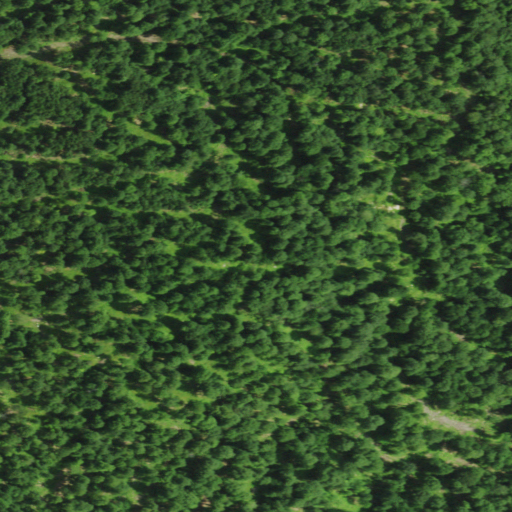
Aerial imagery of mountain in New York named Bull Hill containing only deciduous forest